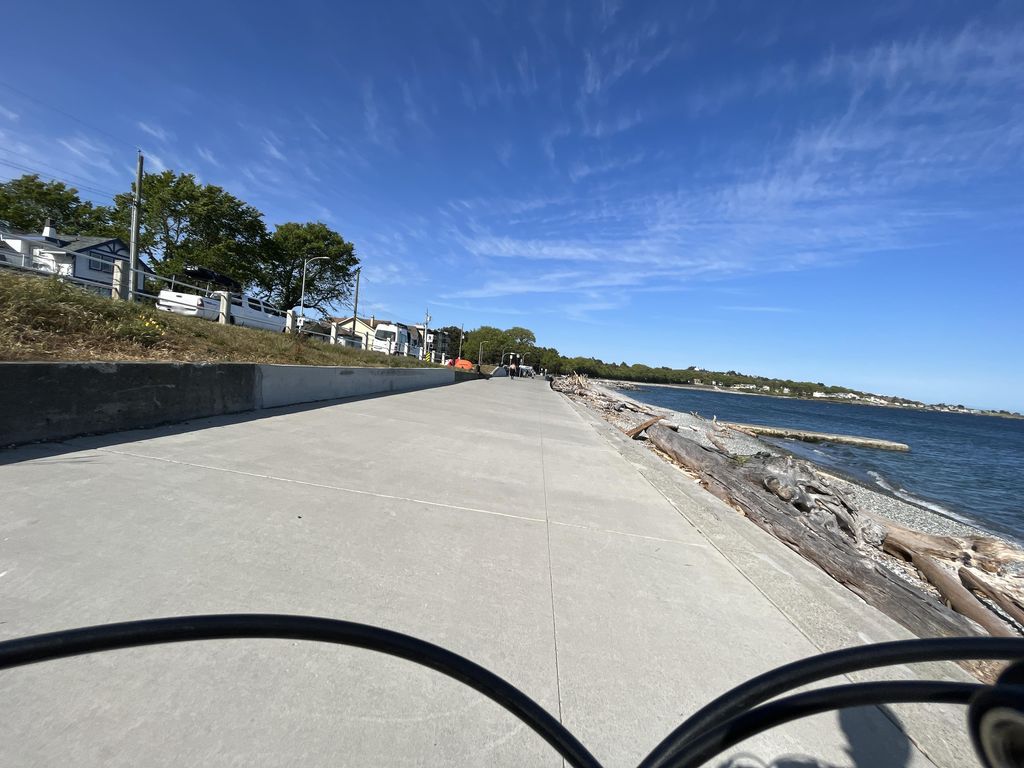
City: victoria